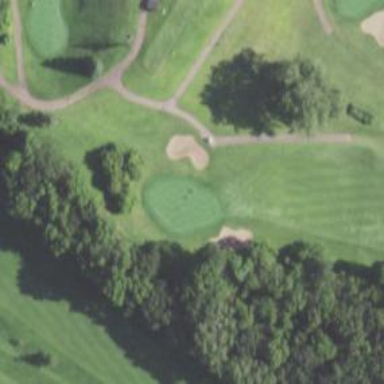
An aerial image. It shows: Golf hole.